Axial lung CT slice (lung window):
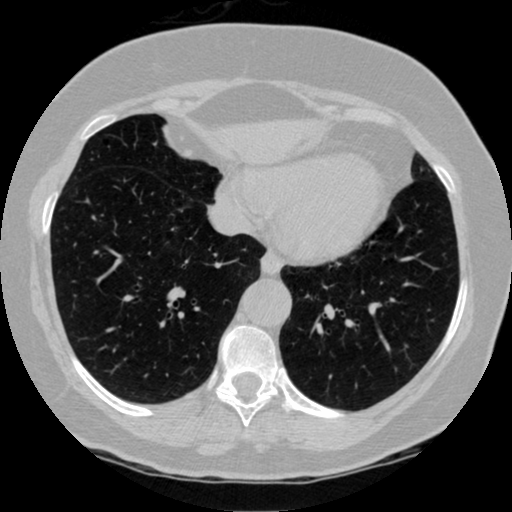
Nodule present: no